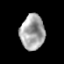
Tissue: prostate
Cell type: Epithelial cells
Senescence score: 0.3181
Nuclear area (px): 837
Mean DAPI intensity: 165.225